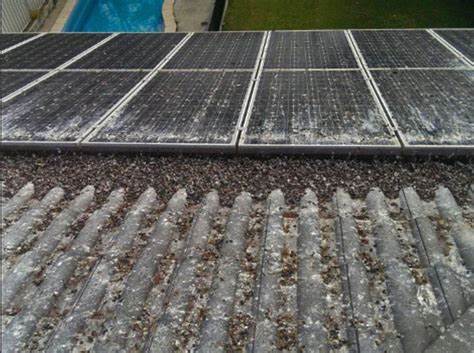
Label: Bird-drop